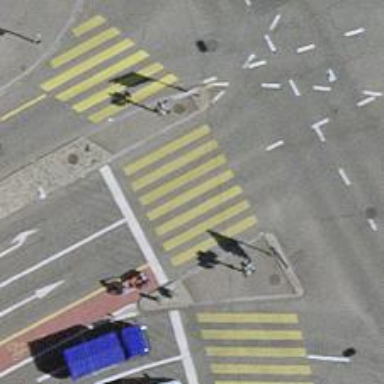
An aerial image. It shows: Footway with asphalt surface and marked zebra crossing.